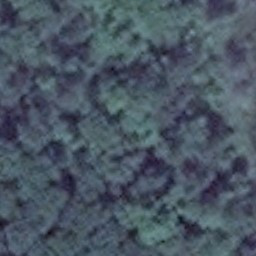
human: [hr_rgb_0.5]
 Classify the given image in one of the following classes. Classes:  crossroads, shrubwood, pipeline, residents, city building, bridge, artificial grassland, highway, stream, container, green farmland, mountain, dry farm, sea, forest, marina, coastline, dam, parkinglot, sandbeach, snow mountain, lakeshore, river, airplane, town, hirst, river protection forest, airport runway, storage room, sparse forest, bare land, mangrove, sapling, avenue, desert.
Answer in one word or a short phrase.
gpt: forest